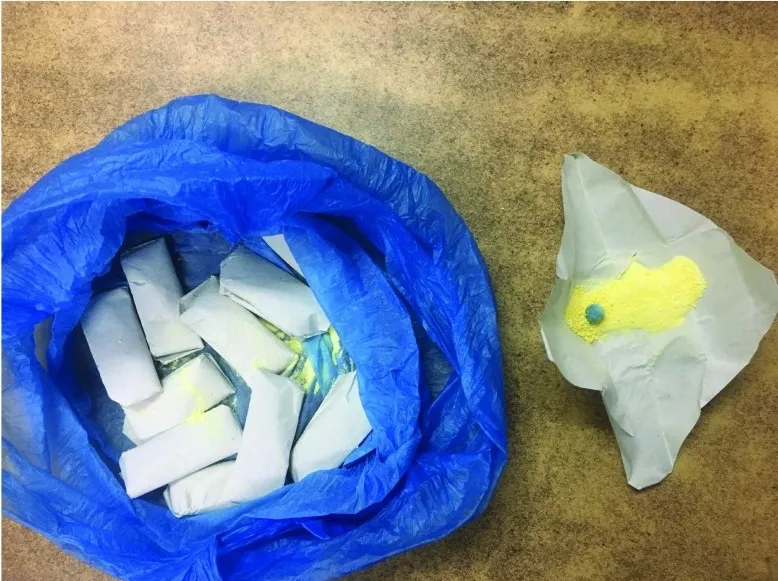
'Puriya' containing powder medicines taken by case 1.
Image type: medical_photograph (other_medical_photograph)